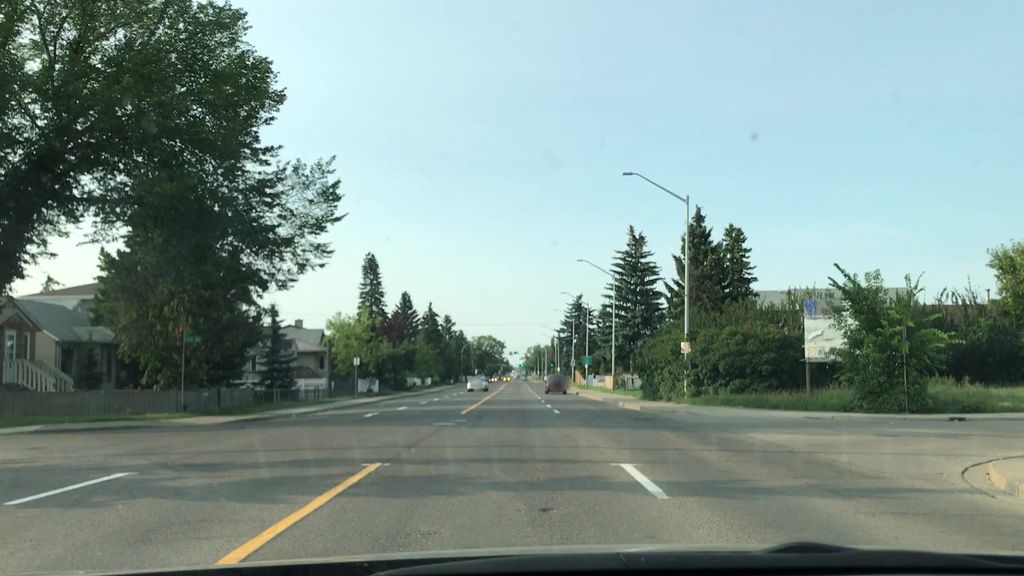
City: edmonton